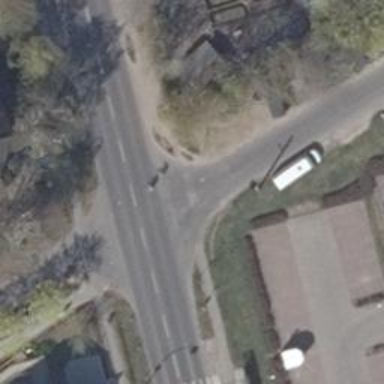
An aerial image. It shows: Road with "give way" sign.